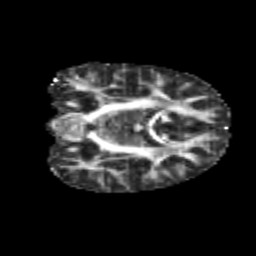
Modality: FA
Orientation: coronal
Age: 12
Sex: male
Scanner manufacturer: siemens
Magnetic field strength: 3 T
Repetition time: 3.8 s
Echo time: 0.07 s